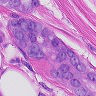
Metastatic tissue present: yes